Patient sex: M
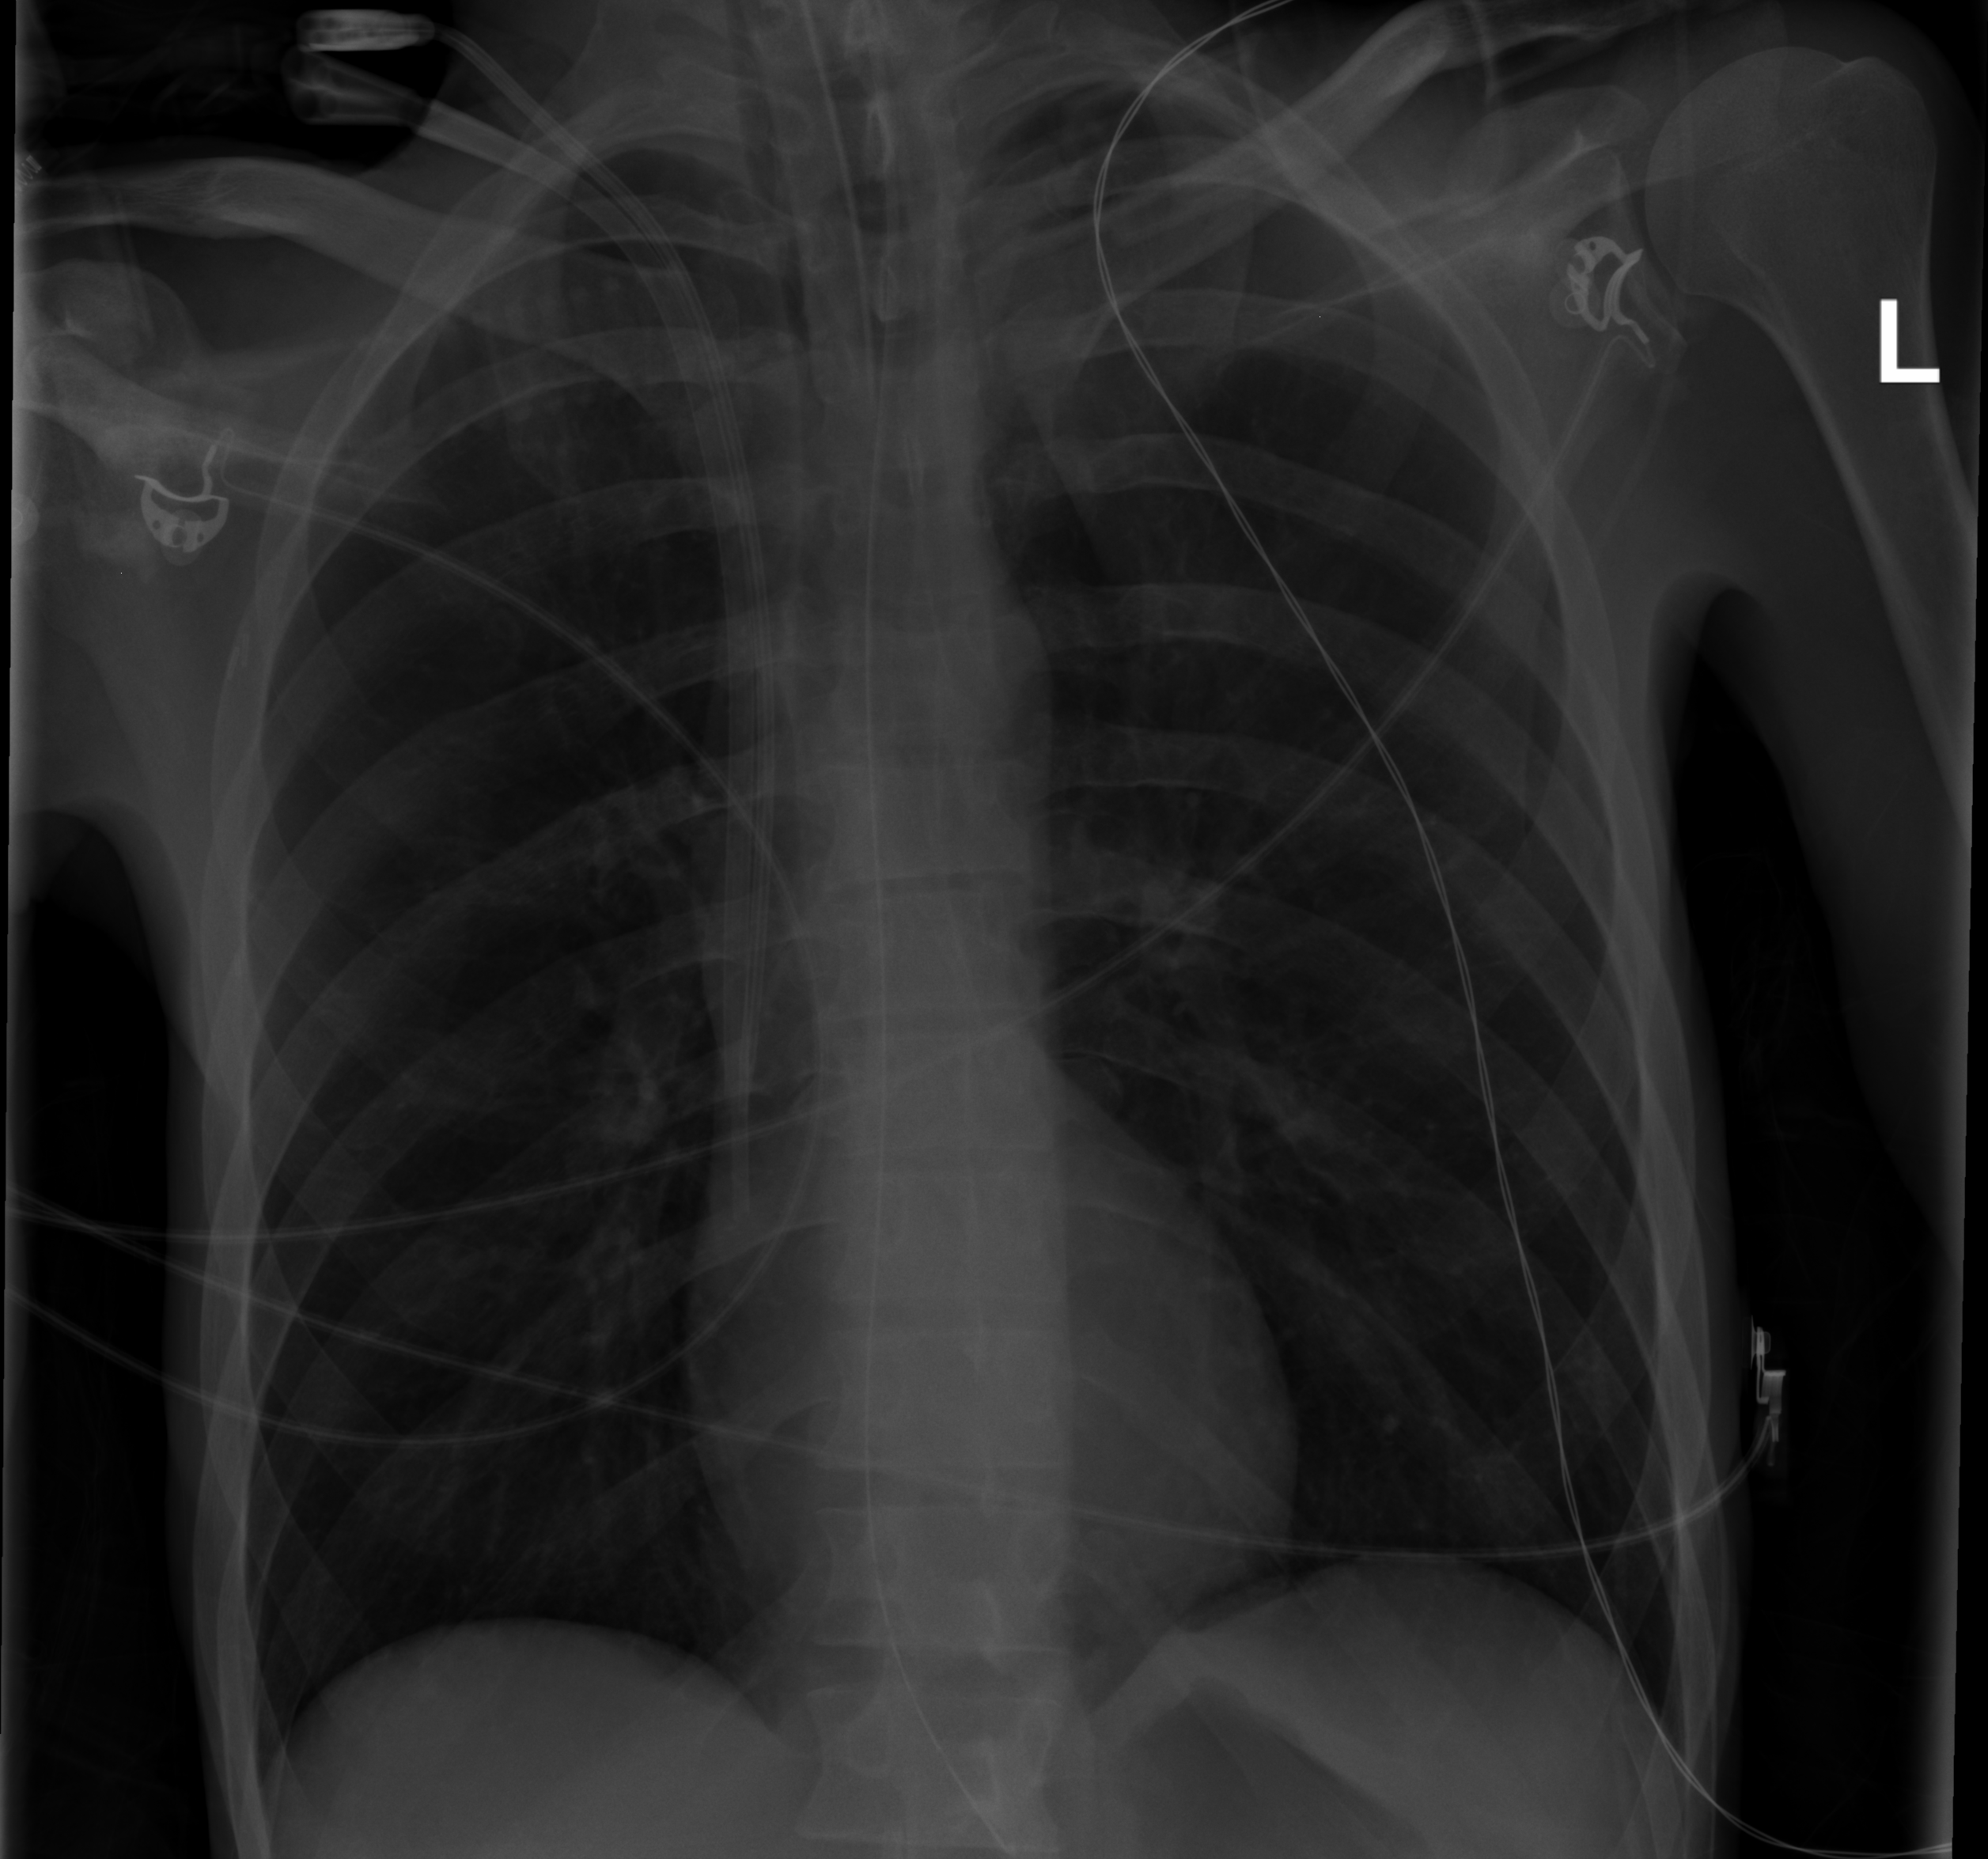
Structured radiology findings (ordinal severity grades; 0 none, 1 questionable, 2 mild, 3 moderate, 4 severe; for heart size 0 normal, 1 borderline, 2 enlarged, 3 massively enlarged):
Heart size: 0
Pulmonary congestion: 0
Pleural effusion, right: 0
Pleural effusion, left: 0
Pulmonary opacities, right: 0
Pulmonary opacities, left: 0
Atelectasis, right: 0
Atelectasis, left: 0